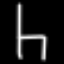
Label: chair